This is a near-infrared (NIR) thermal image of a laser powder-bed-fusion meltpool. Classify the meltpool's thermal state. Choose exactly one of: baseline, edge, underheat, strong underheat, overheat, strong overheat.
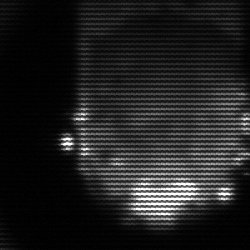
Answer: baseline